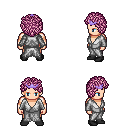
a pixel art fantasy rpg character, male body template, human, light skin, white robe, white pants, pink curly afro hairstyle, purple tiara, black shoes, four views (front, back, left, right), 2x2 character sprite sheet, small pixel art, hard edges, no anti-aliasing